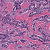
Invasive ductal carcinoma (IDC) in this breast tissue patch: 1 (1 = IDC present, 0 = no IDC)